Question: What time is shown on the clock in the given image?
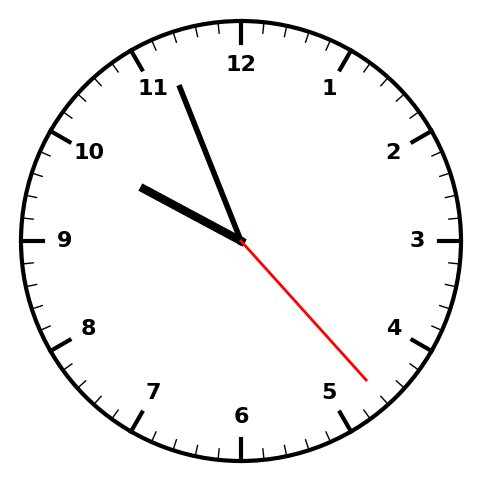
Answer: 09:56:23